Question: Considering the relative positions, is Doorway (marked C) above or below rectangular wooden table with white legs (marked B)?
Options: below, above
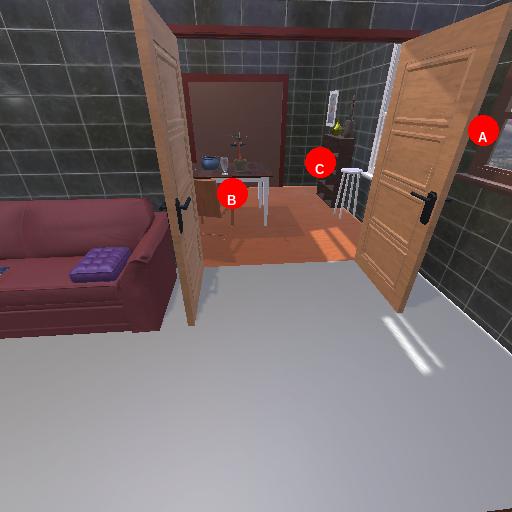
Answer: below